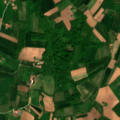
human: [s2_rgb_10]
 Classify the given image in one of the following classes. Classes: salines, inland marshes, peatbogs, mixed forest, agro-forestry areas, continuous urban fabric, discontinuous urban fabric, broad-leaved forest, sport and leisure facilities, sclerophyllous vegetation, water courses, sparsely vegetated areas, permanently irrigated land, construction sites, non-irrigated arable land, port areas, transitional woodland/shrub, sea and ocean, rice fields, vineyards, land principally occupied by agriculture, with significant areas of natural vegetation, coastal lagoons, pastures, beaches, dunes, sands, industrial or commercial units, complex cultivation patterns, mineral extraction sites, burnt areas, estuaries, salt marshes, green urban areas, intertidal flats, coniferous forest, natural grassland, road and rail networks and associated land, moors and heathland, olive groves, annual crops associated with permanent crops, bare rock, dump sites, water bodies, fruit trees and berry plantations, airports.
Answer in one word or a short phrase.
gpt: non-irrigated arable land, complex cultivation patterns, broad-leaved forest